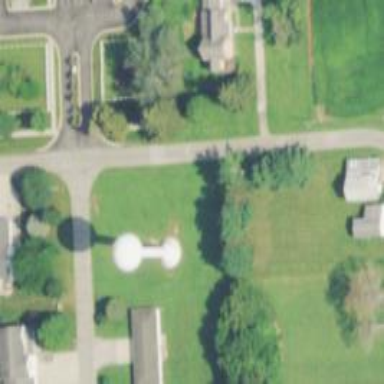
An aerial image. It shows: Water tower that is man-made.